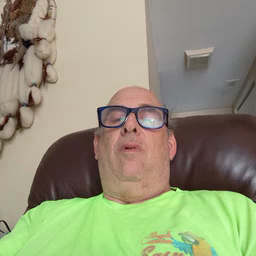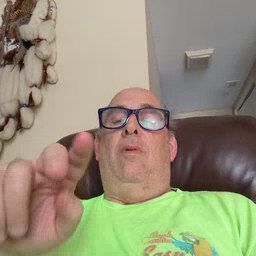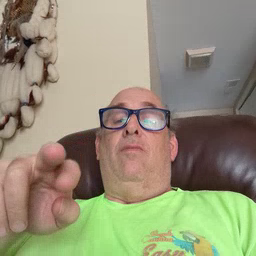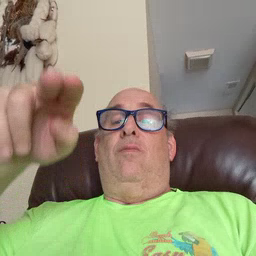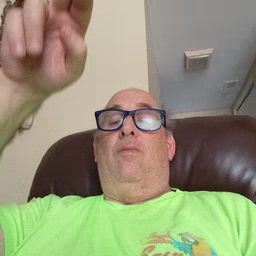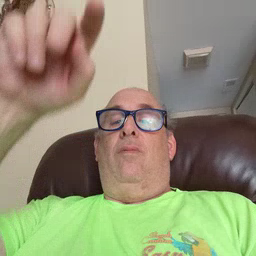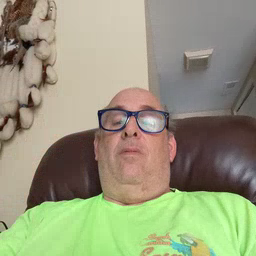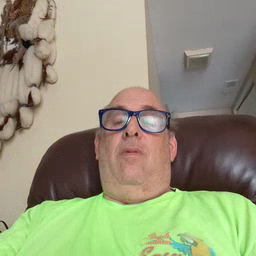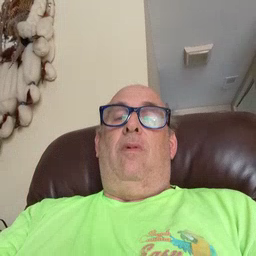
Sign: stairs